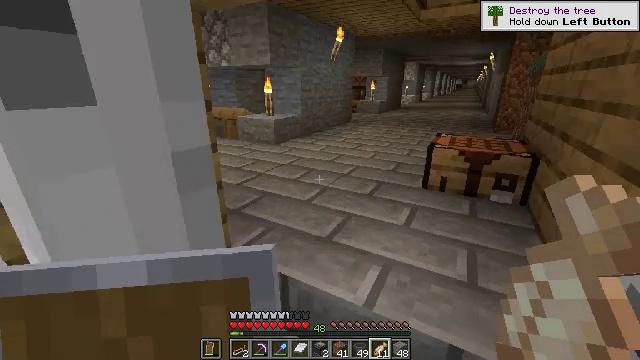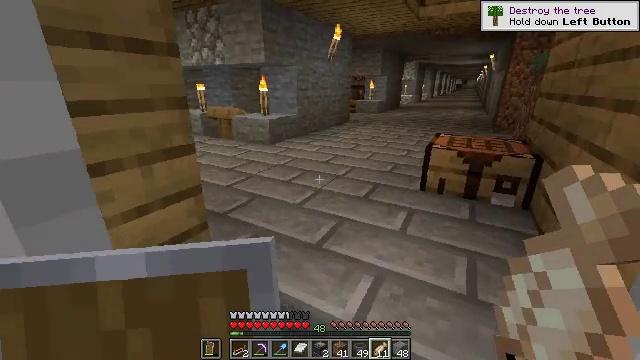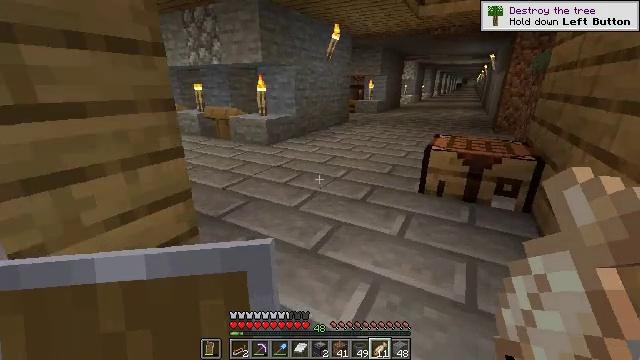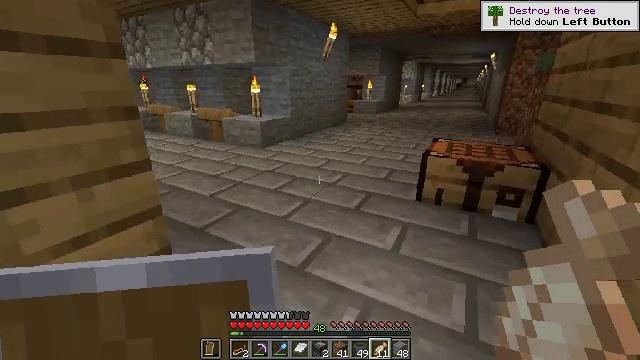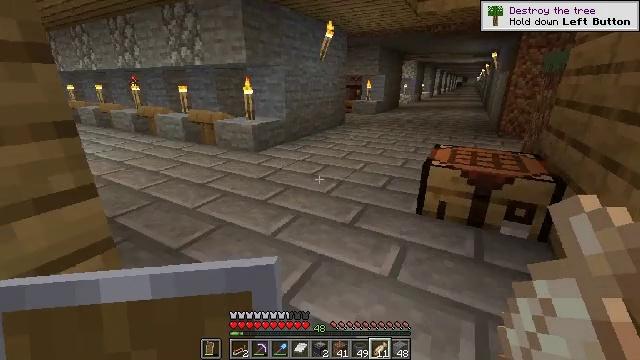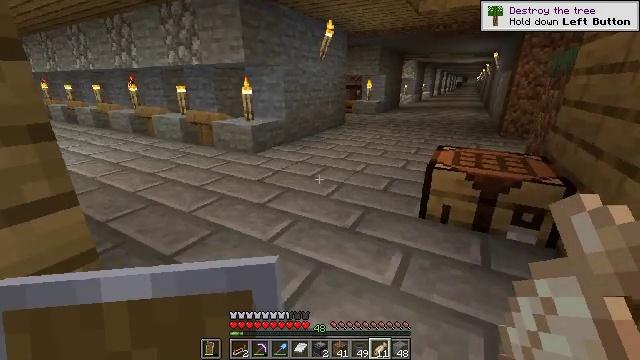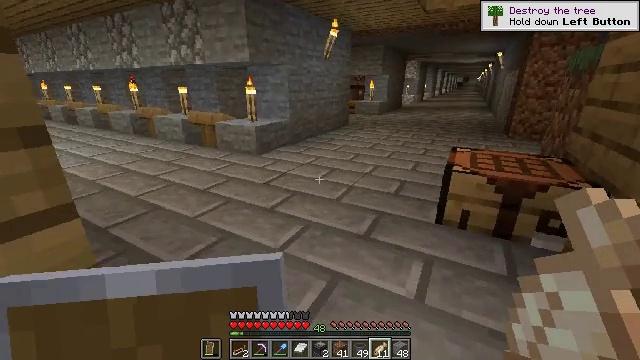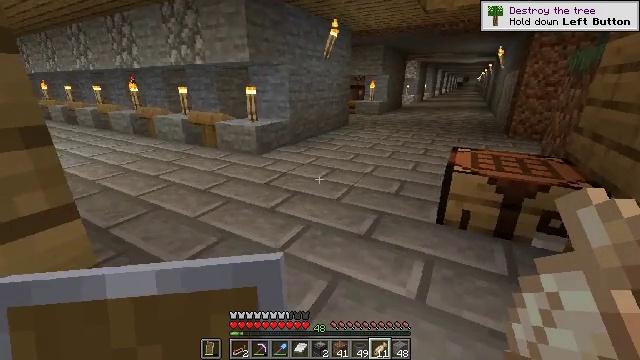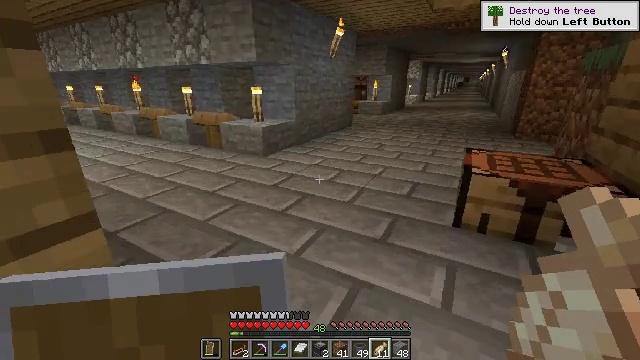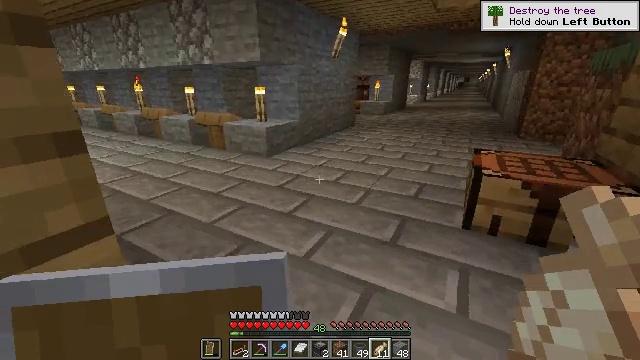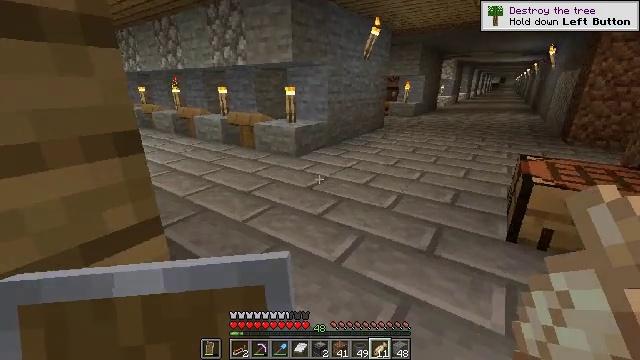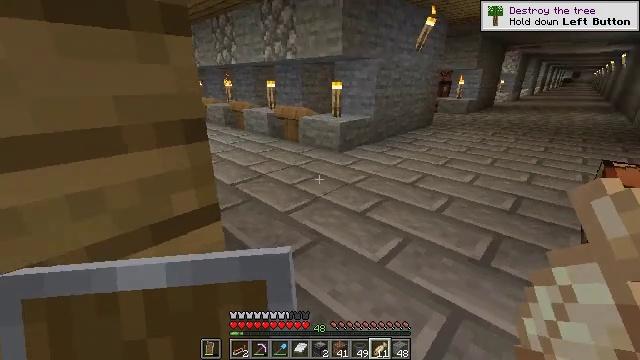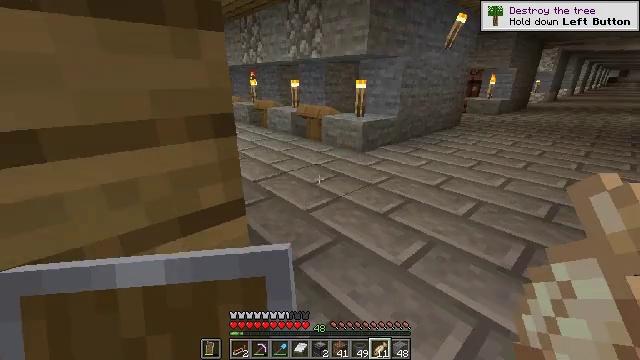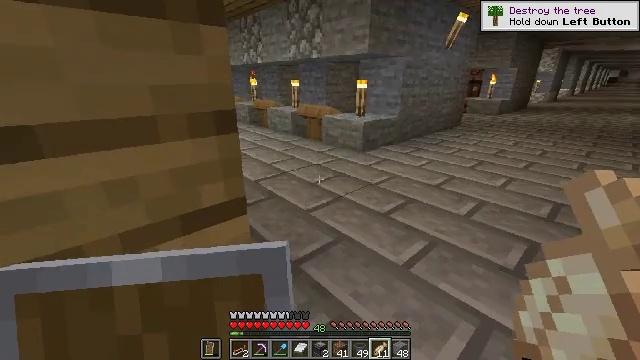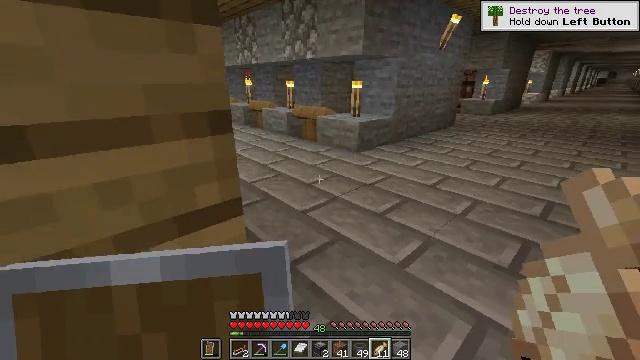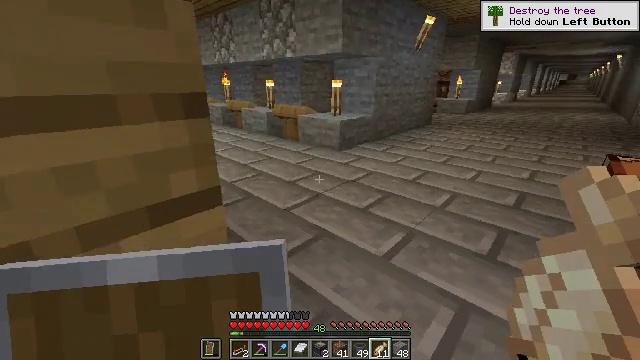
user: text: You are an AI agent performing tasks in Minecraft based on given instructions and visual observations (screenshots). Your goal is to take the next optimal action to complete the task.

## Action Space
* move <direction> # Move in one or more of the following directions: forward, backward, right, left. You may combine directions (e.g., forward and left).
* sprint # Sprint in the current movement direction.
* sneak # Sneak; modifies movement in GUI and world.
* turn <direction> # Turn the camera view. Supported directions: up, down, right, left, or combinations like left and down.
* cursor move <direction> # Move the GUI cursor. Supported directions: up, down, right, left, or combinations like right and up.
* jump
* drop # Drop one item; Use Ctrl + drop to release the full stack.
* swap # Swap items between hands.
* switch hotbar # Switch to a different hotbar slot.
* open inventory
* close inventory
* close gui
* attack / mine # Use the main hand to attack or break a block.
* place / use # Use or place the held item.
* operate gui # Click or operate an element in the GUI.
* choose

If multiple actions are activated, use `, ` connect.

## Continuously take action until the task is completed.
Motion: motion action
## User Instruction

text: craft item air
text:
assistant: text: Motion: move forward
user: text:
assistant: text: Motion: move forward
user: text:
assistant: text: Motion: move forward
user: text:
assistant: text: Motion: move forward
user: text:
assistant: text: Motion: move forward
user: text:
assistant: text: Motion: move forward
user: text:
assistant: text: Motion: move forward
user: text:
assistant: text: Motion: move forward
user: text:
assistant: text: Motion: move forward
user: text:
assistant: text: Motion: turn left
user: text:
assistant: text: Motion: turn left and down
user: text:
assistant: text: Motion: turn left
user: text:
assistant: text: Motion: no_op
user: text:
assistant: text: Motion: sneak, turn right
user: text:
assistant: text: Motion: sneak, turn right
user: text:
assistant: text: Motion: move forward, sneak, turn right
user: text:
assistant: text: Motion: move forward, sneak, turn right
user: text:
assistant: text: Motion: move forward, sneak, turn right
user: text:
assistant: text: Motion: move forward, sneak, turn right
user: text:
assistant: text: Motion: move forward, sneak, turn right
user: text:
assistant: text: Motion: move forward, turn right
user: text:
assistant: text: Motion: move forward, turn right
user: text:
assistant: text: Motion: move forward, turn right
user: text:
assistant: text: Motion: move forward, turn right
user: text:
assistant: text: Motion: move forward, turn right
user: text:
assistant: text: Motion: move forward, turn right
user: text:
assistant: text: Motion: move forward
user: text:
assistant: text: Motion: move forward
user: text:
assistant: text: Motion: move forward
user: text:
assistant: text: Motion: move forward